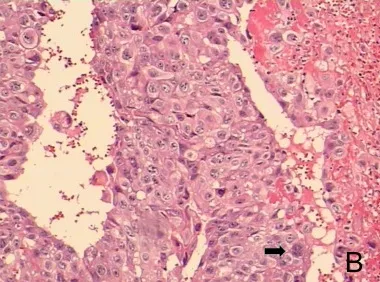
The tumor consists of syncytiotrophoblastic cells and cytotrophoblastic cells, which were characterized as medium-sized, whereas the peripheral one was composed of large, multinucleated cells (200x, B).
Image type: pathology (h&e)